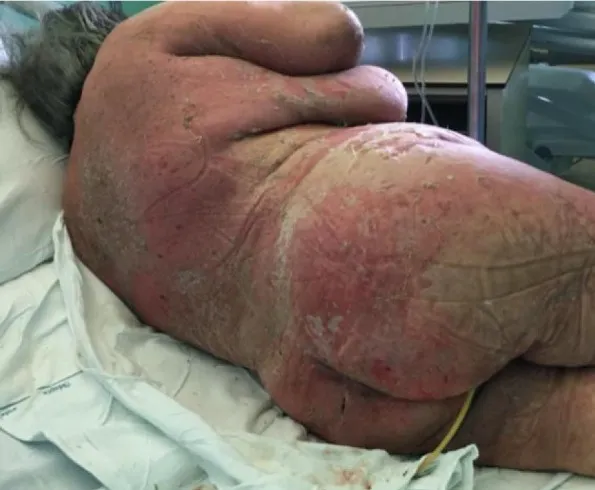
The figure shows the extensive disepithelialization with subcutaneous oozing and bleeding.
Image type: medical_photograph (skin_photograph)